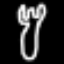
Label: fork